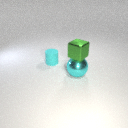
small cyan rubber cylinder to the left of large cyan metal sphere